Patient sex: M
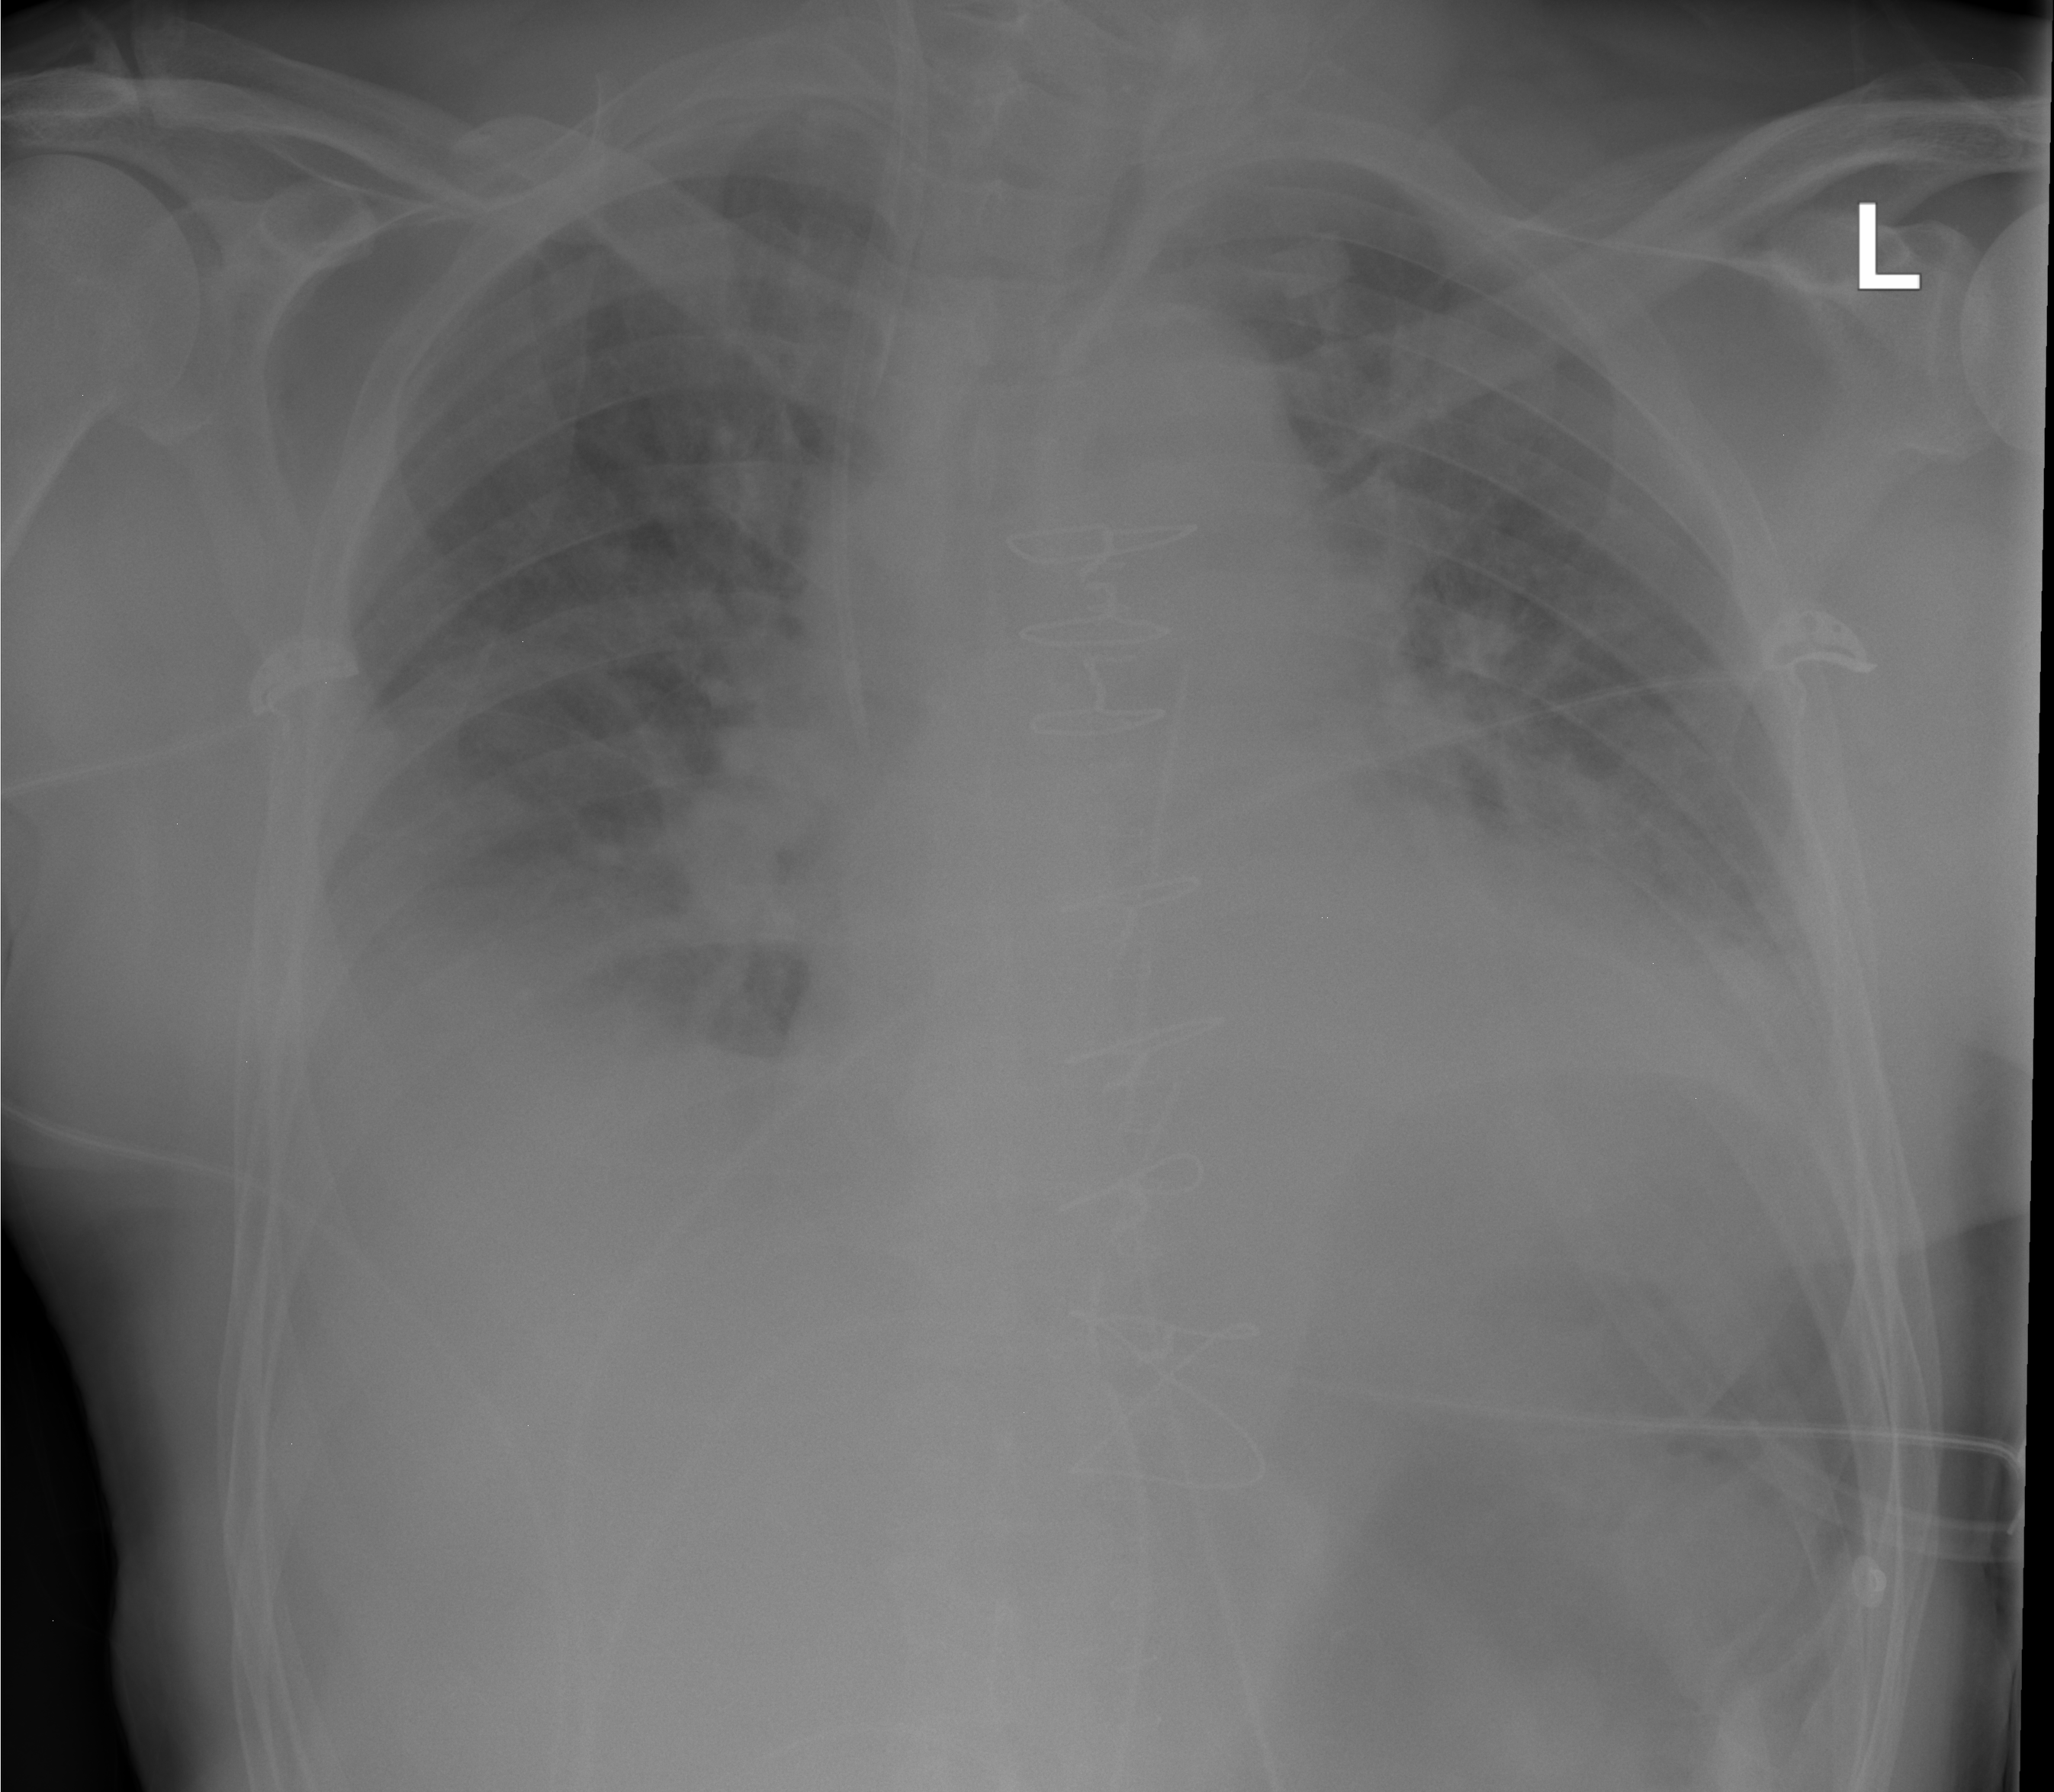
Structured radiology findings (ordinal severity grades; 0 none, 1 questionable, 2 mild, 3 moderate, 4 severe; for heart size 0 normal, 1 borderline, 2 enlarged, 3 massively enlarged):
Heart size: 0
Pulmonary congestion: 0
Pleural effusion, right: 2
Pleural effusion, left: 2
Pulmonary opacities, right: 0
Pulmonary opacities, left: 0
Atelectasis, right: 2
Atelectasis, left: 2